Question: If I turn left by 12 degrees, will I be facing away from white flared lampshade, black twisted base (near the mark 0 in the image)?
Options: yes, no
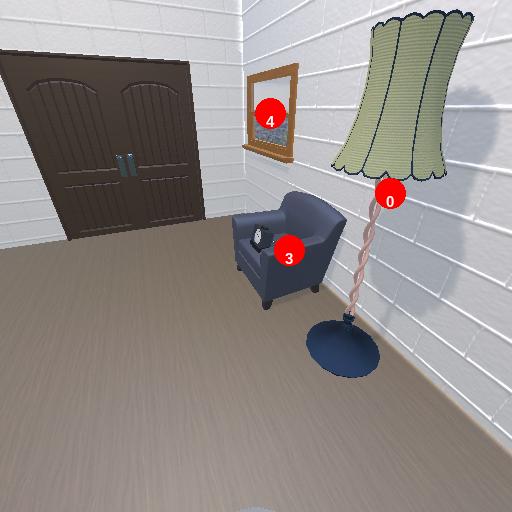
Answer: yes